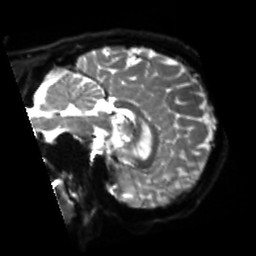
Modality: sbref
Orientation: sagittal
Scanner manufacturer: siemens
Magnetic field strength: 3 T
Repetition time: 4 s
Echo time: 0.0594 s